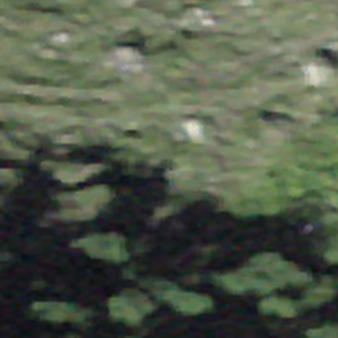
Label: bouldering_area